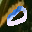
Label: 0